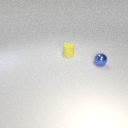
small yellow rubber cylinder behind small blue metal sphere